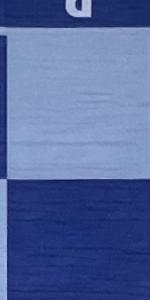
Label: Empty